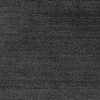
Atmospheric dust classification: dusty